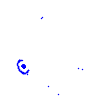
Particle: kaon